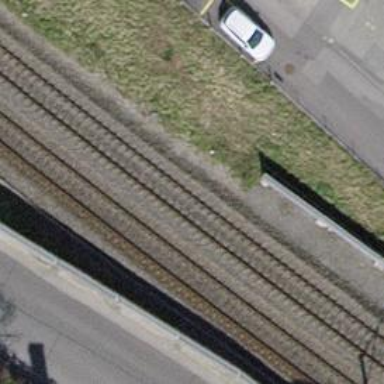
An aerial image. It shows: Single railway track with electrification through contact line.